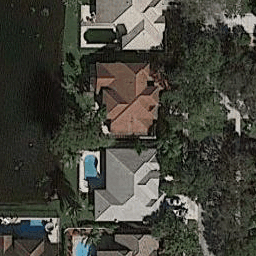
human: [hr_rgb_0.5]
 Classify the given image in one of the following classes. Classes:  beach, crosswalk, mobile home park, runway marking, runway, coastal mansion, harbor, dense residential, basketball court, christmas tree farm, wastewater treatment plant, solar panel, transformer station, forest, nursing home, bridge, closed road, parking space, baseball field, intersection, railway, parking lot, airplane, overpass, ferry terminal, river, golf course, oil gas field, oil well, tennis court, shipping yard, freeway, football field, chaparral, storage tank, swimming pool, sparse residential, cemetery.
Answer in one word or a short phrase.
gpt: coastal mansion